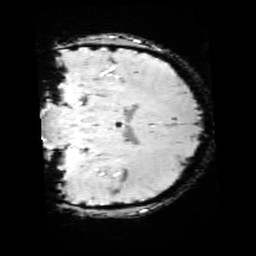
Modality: SWI
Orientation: coronal
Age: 13
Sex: female
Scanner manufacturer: siemens
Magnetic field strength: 3 T
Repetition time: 0.027 s
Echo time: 0.02 s